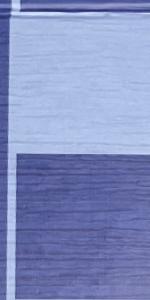
Label: Empty